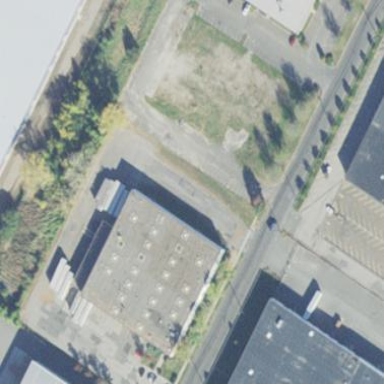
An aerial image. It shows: Parking area with asphalt surface.